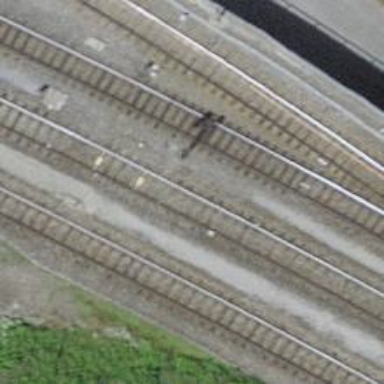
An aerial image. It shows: Railway signal.